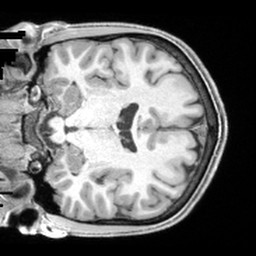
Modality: T1w
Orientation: coronal